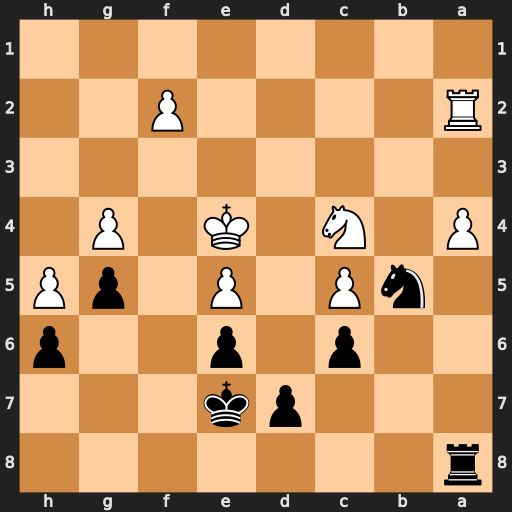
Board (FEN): r7/3pk3/2p1p2p/1nP1P1pP/P1N1K1P1/8/R4P2/8
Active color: b
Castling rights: -
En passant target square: -
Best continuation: Nc3+ Ke3 Nxa2